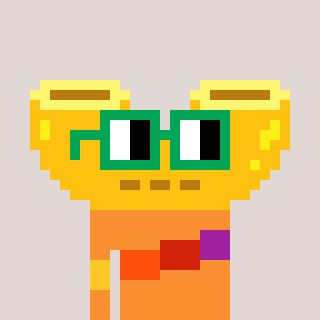
a pixel art character with square green glasses, a macaroni-shaped head and a orange-colored body on a warm background